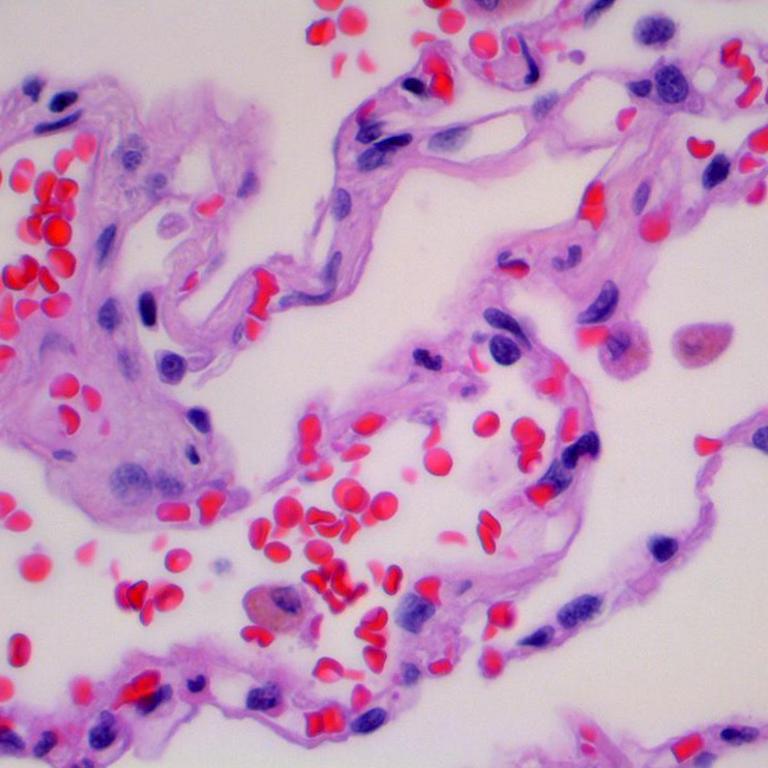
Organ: lung
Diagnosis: benign